Interaction volume radius: 5 \u00c5
Interaction volume height: 15 \u00c5
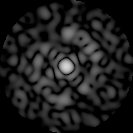
Disorder parameter: 0.8067